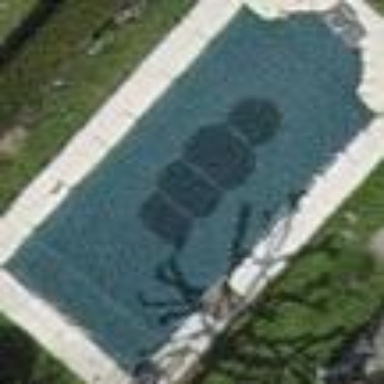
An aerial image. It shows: Swimming pool located in leisure land.